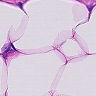
Metastatic tissue present: no